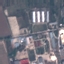
Label: Industrial